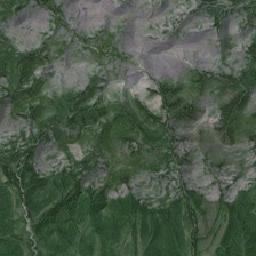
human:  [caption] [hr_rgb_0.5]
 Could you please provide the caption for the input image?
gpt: The ridges are bare, but the slopes are green.

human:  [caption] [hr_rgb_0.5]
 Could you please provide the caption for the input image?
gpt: These mountain peaks are that the slope is Gree.

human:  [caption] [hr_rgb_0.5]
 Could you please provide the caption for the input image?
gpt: The ridge of these mountains are bare while the tracks are green.

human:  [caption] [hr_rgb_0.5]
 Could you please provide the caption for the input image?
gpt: The summit of these mountains is naked while the slopes are Greek.

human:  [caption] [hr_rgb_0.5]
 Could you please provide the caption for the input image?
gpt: The ridge of these mountains are bare while the tracks are green.